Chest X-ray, PA view. Patient: 42 years old, sex M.
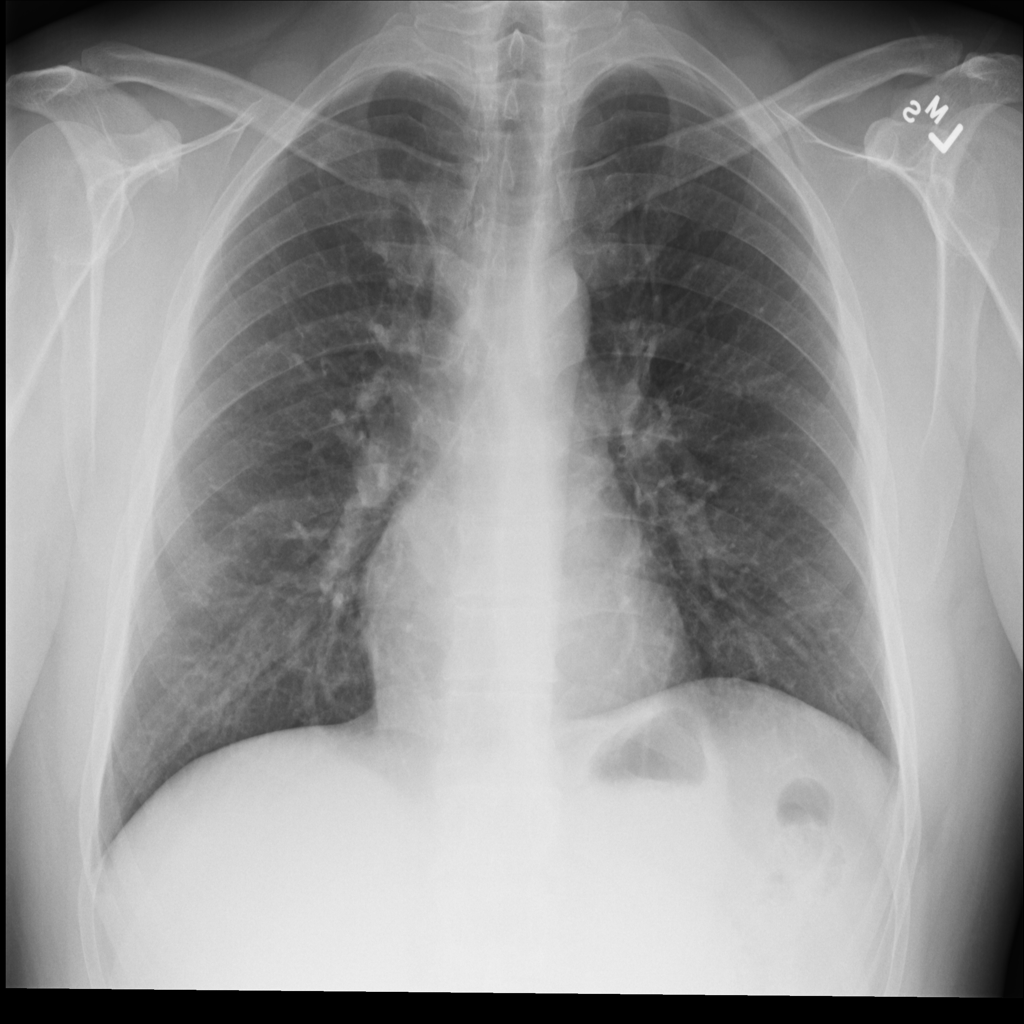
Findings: No Finding